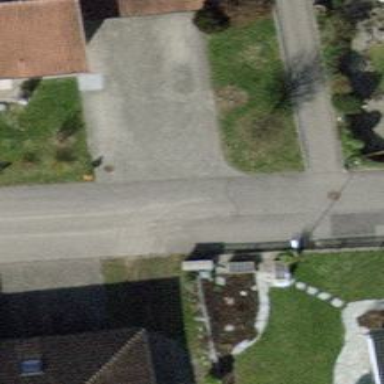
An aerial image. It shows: Street cabinet meant for power infrastructure.